Question: >
Switching xcode's "Compiler Version" setting to "LLVM compiler 2.0" solves this issue, many thanks to Firoze Lafeer for the concerted, constructive assistance!
Intention was to build some really basic functionality into all my classes by subclassing NSObject and UIViewController with something to grab the application delegate, extend the viewDidAppear mechanism a little, etc. I've got a base class that looks something like this (only relevant lines included):
'''
@interface PHView : UIViewController {
id<PHAppDelegate> appDelegate;
}
-(id)init;
//some other method prototypes
@property (nonatomic, retain) id delegate;
@end
@implementation PHView
@synthesize delegate;
-(id)init {
self = [super init];
appDelegate = (id<PHAppDelegate>)[[UIApplication sharedApplication] delegate];
visible = FALSE;
initialized = FALSE;
return self;
}
//some other methods
@end
'''
I should mention here that the property "delegate" isn't meant to point to ivar "appDelegate" or anything... I only left it in to illustrate that this superclass uses @synthesize. Since it's not a related useage I it doesn't matter, but I wouldn't say that I that.
Interface for the subclass:
'''
@interface PinMap : PHView <MKMapViewDelegate> {
//@interface PinMap : UIViewController <MKMapViewDelegate> {
// NSObject<PHAppDelegate>* appDelegate;
}
-(id)init;
-(void)zoomToUser;
@property (nonatomic, retain) IBOutlet MKMapView* map;
@end
'''
This compiles:
'''
@implementation PinMap
//@synthesize map;
-(PinMap*) init{
self = [super init];
//appDelegate = (NSObject<PHAppDelegate>*)[[UIApplication sharedApplication] delegate];
return self;
}
-(void)zoomToUser {
//MKCoordinateRegion region = map.region;
MKCoordinateRegion region = MKCoordinateRegionMake(CLLocationCoordinate2DMake((CLLocationDegrees)300, (CLLocationDegrees)300), MKCoordinateSpanMake((CLLocationDegrees)20,(CLLocationDegrees)20)); //random region
region.center = [[appDelegate location] coordinate];
region.span.longitudeDelta /= 50.0;
region.span.latitudeDelta /= 50.0;
// [map setRegion:region animated:NO];
}
'''
This does not compile:
'''
@implementation PinMap
@synthesize map;
-(PinMap*) init{
self = [super init];
//appDelegate = (NSObject<PHAppDelegate>*)[[UIApplication sharedApplication] delegate];
return self;
}
-(void)zoomToUser {
MKCoordinateRegion region = map.region;
//MKCoordinateRegion region = MKCoordinateRegionMake(CLLocationCoordinate2DMake((CLLocationDegrees)300, (CLLocationDegrees)300), MKCoordinateSpanMake((CLLocationDegrees)20,(CLLocationDegrees)20)); //random region
region.center = [[appDelegate location] coordinate]; // <-- ERROR HERE
region.span.longitudeDelta /= 50.0;
region.span.latitudeDelta /= 50.0;
[map setRegion:region animated:NO];
}
'''
At the marked location, I get """'appDelegate' undeclared (first use in this function)""" My first step was to Clean, reboot and Clean again (fixed three bugs this week using that procedure) and when that didn't work I started trying things that make sense, and eventually some things that DON'T make sense.
The following DOES compile (and run) but I honestly don't understand why:
'''
@interface PinMap : PHView <MKMapViewDelegate> {
//@interface PinMap : UIViewController <MKMapViewDelegate> {
//NSObject<PHAppDelegate>* appDelegate;
MKMapView* _map;
}
-(id)init;
-(void)zoomToUser;
@property (nonatomic, retain) IBOutlet MKMapView* map;
@end
@implementation PinMap
@synthesize map=_map;
-(PinMap*) init{
self = [super init];
//appDelegate = (NSObject<PHAppDelegate>*)[[UIApplication sharedApplication] delegate];
return self;
}
-(void)zoomToUser {
MKCoordinateRegion region = self.map.region;
//MKCoordinateRegion region = MKCoordinateRegionMake(CLLocationCoordinate2DMake((CLLocationDegrees)300, (CLLocationDegrees)300), MKCoordinateSpanMake((CLLocationDegrees)20,(CLLocationDegrees)20)); //random region
region.center = [[appDelegate location] coordinate];
region.span.longitudeDelta /= 50.0;
region.span.latitudeDelta /= 50.0;
[self.map setRegion:region animated:NO];
}
'''
In this trim it'll respond to "self.map" but considers "map" to be undeclared.
The "self" requirement makes sense to me now, but the disappearing / reappearing "appDelegate" ivar is what I'm actually worried about. Sorry if that was unclear before. But seriously, what's up with that?
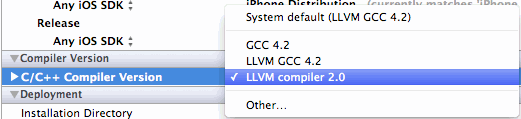
Answer: Well, for starters, PinMap doesn't have an instance variable (ivar) called 'map'.
It has a property called 'map', which you can access like so:
'''
region = self.map.region;
'''
Or it has an ivar called _map. So you could do this:
'''
region = _map.region;
'''
But the former is recommended. You made a property, so you probably want to use it (outside of initXXX and dealloc)
Also, the designated initializer for UIViewController is initWithNibName:bundle:
So just make sure if you subclass UIViewController that you call its designated initializer.
In those cases in your comment, you probably have an ivar and a property with the same name. If you just do @synthesize propname, that's what you get. But in this case you did @synthesize map = _map.
It's worth taking the time to understand when you are accessing the ivar directly, versus the property. Otherwise a lot of things won't make sense, and other bugs will happen. To access the property you do 'self.propertyName' (or [self propertyName] or [self setPropertyName:something])
If you aren't using self, you aren't using the getter/setter (this is often a bad thing, if for example your getter/setter is doing your memory mgmt or initialization for you). You also have to use the actual ivar name if you aren't going to use the property.
I see changing the compiler helped. I would suggest two things then: double check all of your @synthesize statements to make sure you aren't asking the compiler to synthesize an ivar in a subclass that already exists in a superclass. While you're sorting that out, I would recommend you name your ivars as variable_ or _variable so you can easily see where you are using the ivar versus the property.
And more importantly, you should really upgrade to LLVM 3.0, which is included in Xcode 4.2.1.